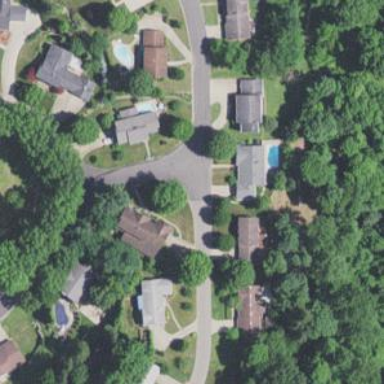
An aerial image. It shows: Neighborhood.